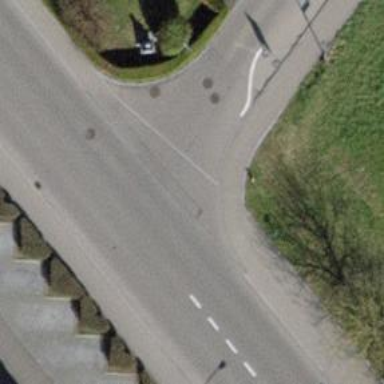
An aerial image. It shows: Asphalt path that serves as sidewalk.